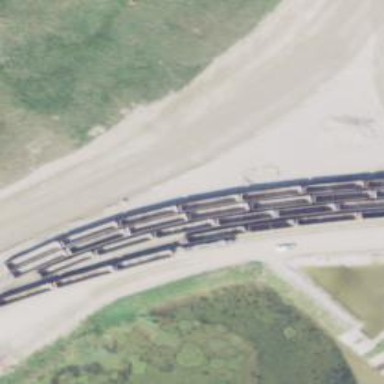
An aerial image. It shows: Railway siding with rails.